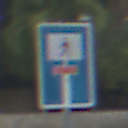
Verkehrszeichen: SackgasseFussgaengerDurchlaessig
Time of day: MorningAfternoon
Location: Outdoor (Suburban)
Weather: PartlyCloudy
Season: NotSpecified
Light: Natural